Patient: sex F, age 68
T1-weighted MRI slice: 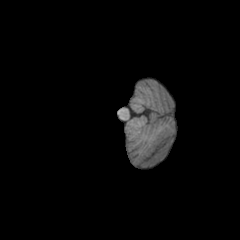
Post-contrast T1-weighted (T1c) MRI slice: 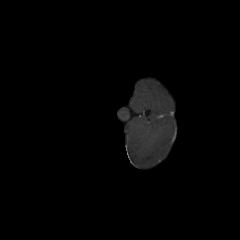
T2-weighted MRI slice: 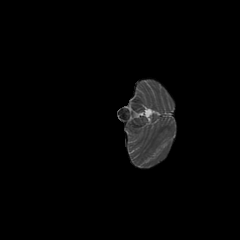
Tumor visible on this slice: no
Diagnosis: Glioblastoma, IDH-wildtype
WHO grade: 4